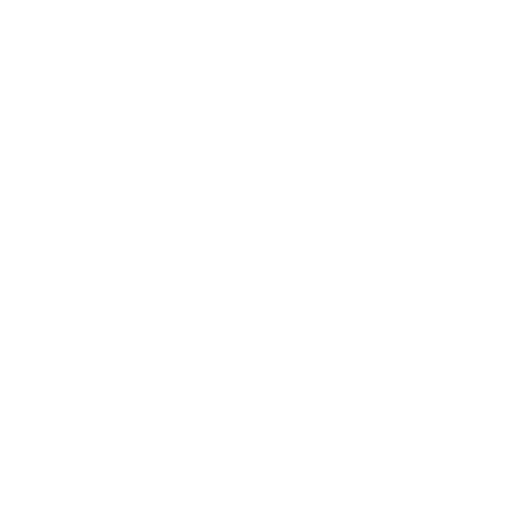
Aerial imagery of bar in New Jersey named Deadman Shoal containing only open water